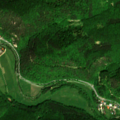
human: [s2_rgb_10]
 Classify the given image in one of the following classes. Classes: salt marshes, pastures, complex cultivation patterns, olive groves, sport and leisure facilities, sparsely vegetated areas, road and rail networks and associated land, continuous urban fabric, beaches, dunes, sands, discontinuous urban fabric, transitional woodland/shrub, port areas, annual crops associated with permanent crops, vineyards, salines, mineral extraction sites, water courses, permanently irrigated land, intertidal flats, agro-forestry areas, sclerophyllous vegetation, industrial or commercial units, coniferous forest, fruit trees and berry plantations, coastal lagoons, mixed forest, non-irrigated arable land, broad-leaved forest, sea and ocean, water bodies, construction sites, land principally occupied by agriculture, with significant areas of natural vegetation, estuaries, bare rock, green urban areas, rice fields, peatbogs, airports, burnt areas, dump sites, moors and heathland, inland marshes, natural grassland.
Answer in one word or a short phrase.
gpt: complex cultivation patterns, broad-leaved forest, mixed forest